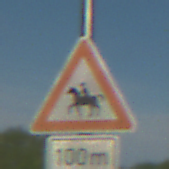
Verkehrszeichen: ReiterRechts
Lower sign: Entfernungsangaben1
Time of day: MorningAfternoon
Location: Outdoor (Suburban)
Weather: PartlyCloudy
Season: NotSpecified
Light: Natural